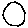
Label: circle